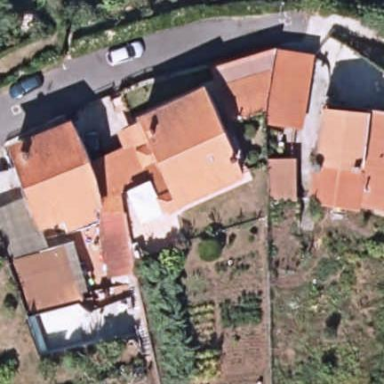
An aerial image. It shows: Simple and straightforward house.